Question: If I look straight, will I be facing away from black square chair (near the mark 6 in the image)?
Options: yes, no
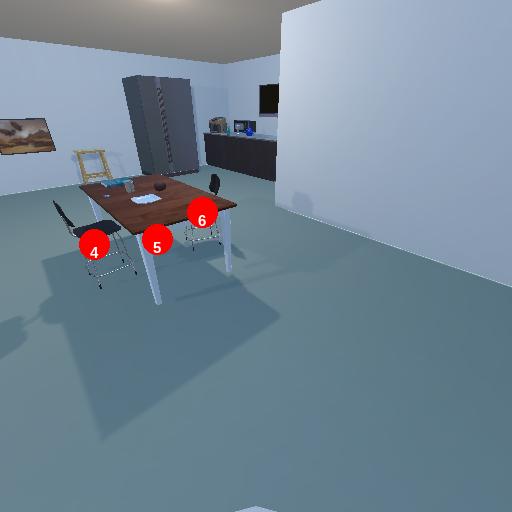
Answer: yes